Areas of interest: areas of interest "Business Office Building"
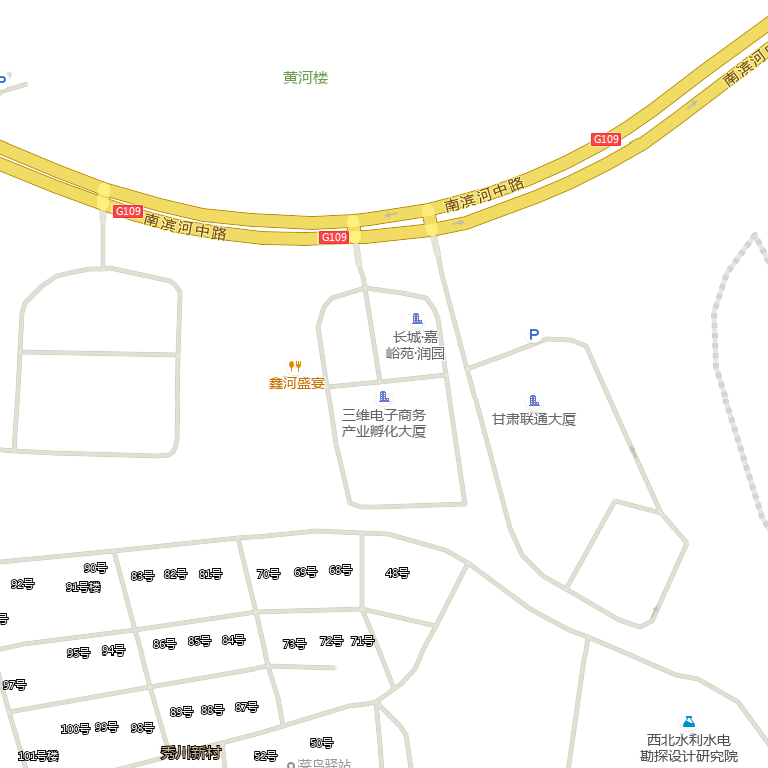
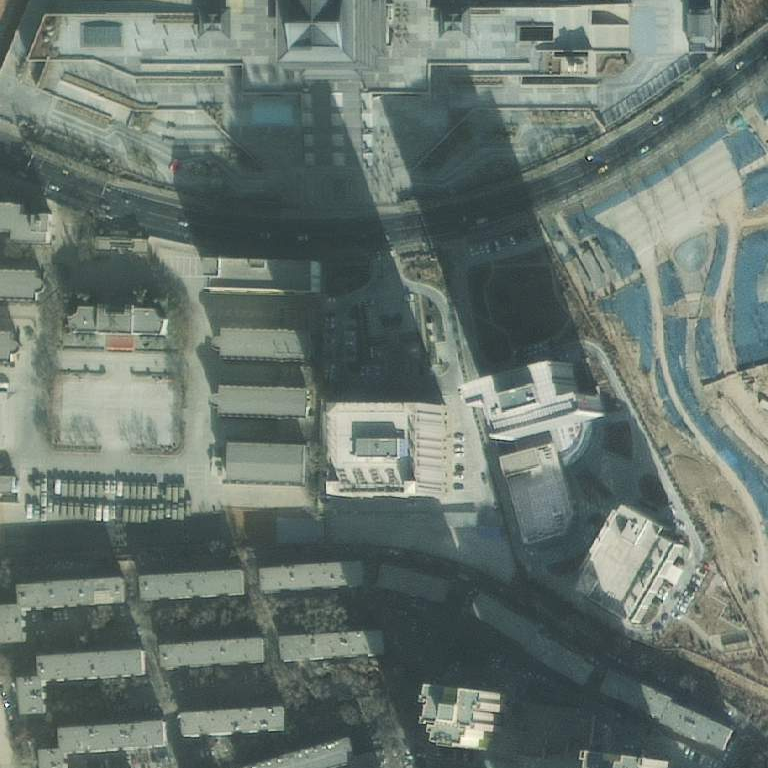